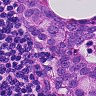
Metastatic tissue present: yes